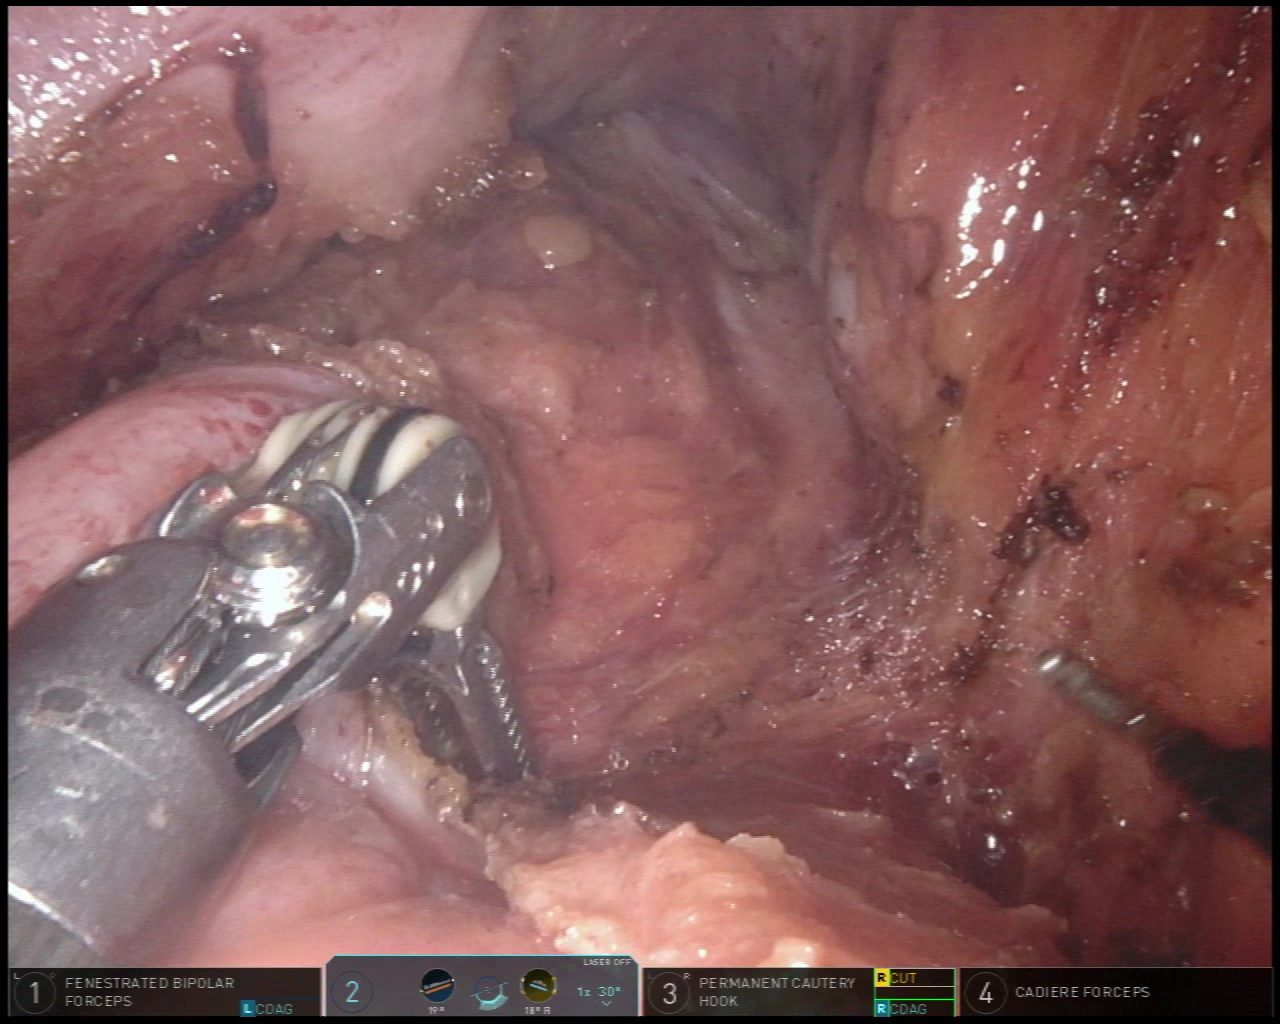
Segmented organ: vesicular_glands
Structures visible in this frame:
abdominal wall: no
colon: no
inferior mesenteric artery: no
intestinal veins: no
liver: no
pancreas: no
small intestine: no
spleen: no
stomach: no
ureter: no
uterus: no
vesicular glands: yes